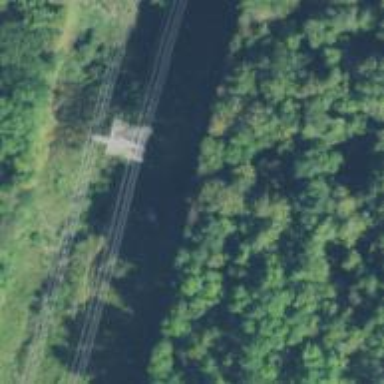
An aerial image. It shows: Lattice structure tower.